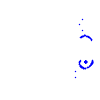
Particle: proton